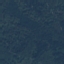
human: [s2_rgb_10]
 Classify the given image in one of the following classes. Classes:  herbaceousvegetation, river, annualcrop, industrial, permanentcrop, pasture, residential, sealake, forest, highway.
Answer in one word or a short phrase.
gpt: Forest